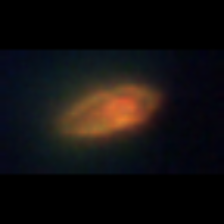
Taxon: Gyrodinium
Group: Dinoflagellates